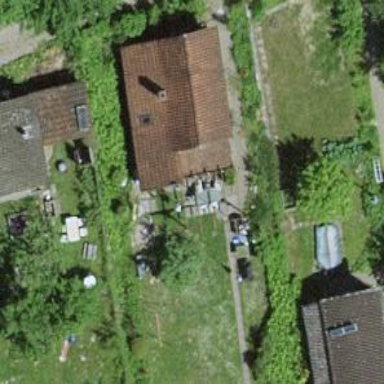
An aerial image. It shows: Bungalow.